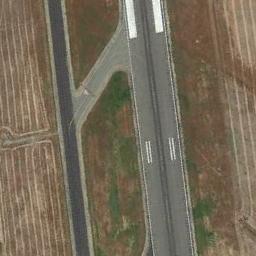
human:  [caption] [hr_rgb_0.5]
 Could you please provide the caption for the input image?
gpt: There are green lawns next to the two connected runways, And there are white short and thick signs on the runway .

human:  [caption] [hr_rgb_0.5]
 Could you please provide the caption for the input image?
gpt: The grass is beside the runway .

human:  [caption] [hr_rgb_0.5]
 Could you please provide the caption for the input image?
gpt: The runway is on the bare land next to the grass .

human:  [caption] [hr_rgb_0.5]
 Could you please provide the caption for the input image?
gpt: The runway connects another road and several touchdown zone markings and aiming point markings are on the runway .

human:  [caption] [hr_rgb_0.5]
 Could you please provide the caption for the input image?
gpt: There are brown bare land beside the runway .